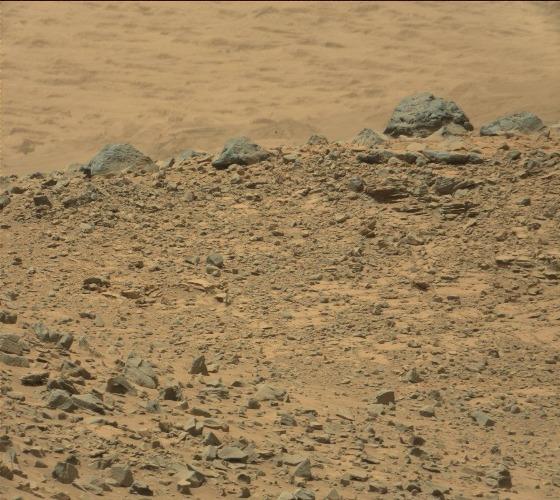
Terrain classes present: Gravel / Sand / Soil, Rock